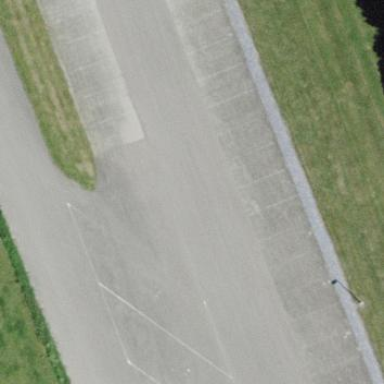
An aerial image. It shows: Parking area with surface.